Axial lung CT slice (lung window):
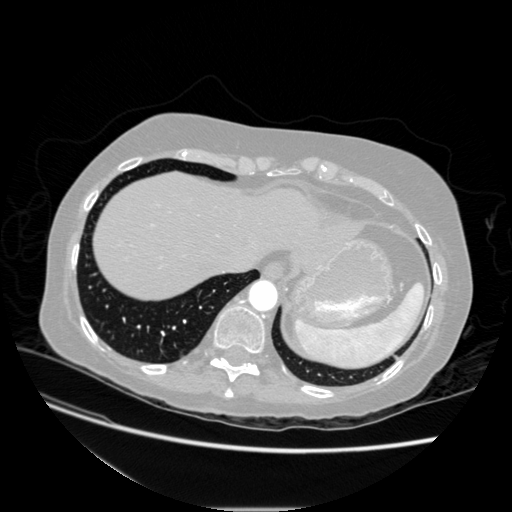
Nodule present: no